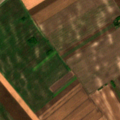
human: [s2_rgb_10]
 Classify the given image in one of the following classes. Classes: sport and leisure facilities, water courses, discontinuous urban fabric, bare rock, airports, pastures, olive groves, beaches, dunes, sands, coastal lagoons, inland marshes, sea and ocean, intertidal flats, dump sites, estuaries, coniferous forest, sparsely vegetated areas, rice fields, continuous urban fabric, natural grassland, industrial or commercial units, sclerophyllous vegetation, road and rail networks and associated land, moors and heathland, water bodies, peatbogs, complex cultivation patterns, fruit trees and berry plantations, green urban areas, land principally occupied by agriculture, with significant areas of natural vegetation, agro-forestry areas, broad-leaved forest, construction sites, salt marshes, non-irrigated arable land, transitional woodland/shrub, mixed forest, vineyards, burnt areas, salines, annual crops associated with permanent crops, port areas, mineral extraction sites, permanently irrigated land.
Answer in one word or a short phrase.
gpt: non-irrigated arable land